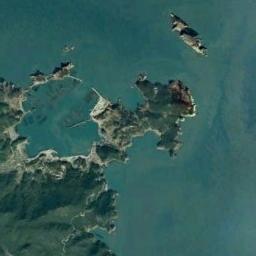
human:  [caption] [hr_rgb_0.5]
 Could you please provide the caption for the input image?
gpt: There are a group of green islands on the turquoise sea  The island has a green and yellow-brown color, And there is a land next to it .

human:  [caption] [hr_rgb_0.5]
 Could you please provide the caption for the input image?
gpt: There are many trees on the island .

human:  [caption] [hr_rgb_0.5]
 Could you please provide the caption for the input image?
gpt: Some of islands are connected to land .

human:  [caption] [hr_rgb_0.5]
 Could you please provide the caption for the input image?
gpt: There are many trees on the island .

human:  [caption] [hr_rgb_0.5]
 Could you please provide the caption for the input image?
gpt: There are group of green islands on a blue sea .